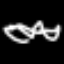
Label: squiggle